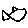
Label: fish